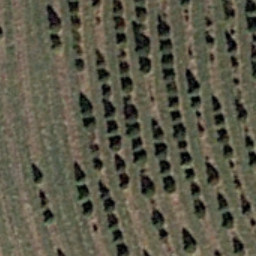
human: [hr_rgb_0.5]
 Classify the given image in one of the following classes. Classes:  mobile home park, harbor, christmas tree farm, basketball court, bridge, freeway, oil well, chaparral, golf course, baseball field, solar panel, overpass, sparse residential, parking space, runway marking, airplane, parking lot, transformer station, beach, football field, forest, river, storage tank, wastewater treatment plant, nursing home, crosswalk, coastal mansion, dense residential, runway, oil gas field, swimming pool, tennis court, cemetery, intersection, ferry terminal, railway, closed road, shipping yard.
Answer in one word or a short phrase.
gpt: christmas tree farm